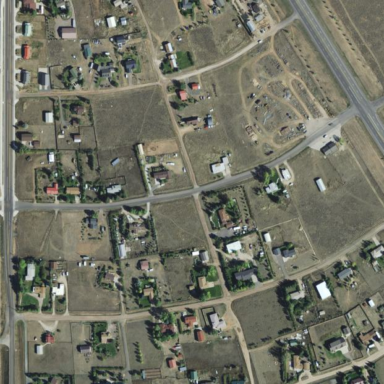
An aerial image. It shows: Rural residential area.